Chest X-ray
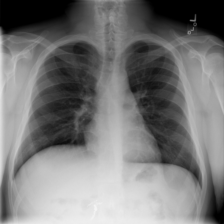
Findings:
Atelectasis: negative
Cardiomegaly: negative
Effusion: negative
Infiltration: negative
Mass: negative
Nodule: negative
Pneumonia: negative
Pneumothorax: negative
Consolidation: negative
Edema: negative
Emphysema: negative
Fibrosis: negative
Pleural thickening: negative
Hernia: negative